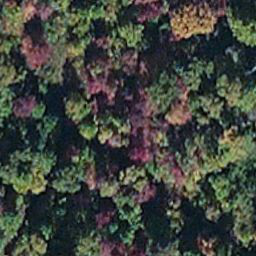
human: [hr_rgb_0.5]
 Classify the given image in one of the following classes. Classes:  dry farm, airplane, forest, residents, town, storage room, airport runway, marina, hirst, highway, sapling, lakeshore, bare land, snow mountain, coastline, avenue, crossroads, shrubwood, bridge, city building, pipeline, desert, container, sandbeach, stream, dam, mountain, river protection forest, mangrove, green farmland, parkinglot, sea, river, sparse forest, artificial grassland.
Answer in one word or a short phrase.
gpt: mangrove